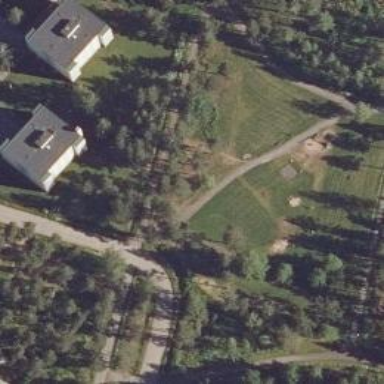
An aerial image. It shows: Grassy playground.